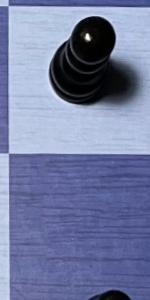
Label: Empty